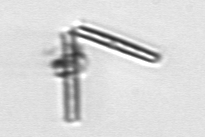
Label: Thalassionema